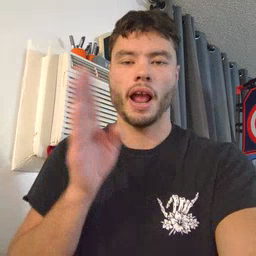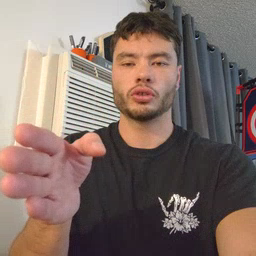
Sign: after